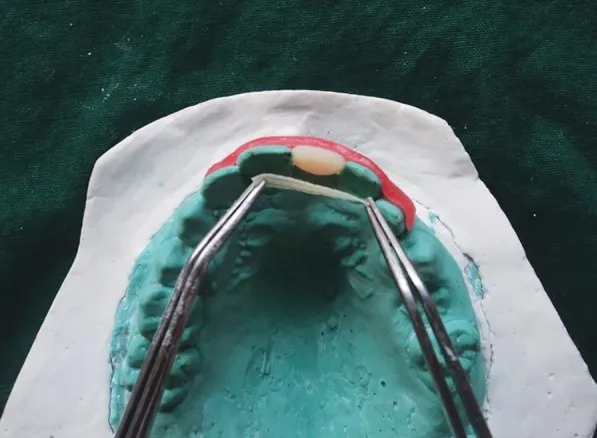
Polyethylene fiber being measured on the dental cast.
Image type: medical_photograph (other_medical_photograph)